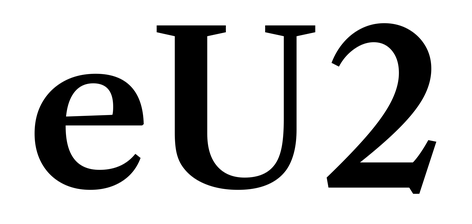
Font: LibreCaslonText_SemiBold